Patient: sex M, age 75
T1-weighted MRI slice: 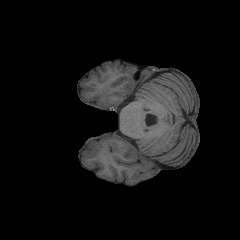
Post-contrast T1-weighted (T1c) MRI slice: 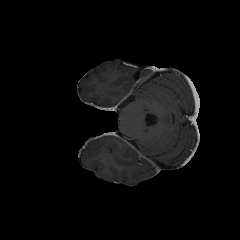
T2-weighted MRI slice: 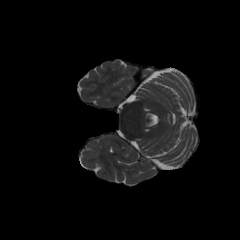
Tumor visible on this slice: no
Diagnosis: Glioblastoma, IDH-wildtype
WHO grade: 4